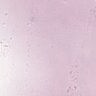
Metastatic tissue present: no